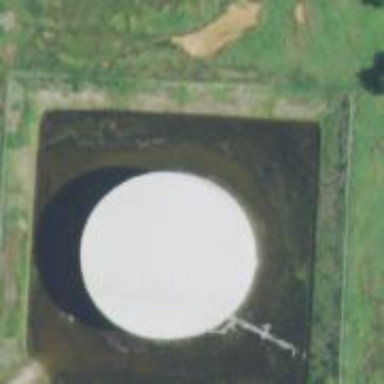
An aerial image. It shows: Storage tank building.